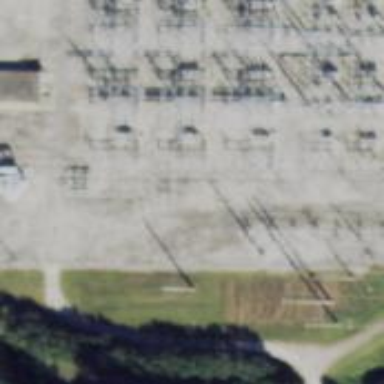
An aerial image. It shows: Switch for power supply.